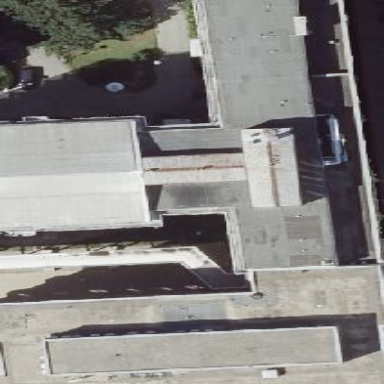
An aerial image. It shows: Gabled building with black tar roof. The roof is oriented across the building.